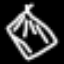
Label: diamond